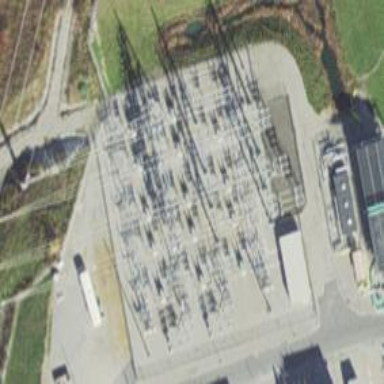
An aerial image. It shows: Switch used for power control.